Question: I want to concat name , phone and show it into info column with new line and serial. in case of missing name phone will take serial 1.+84757 and so on.thanks in advance.

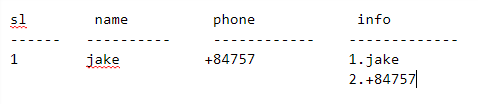
Answer: you can try by using 'CONCAT_WS' may work, but serial no will not assign below query
'''
SELECT name,phone,CONCAT_WS('
',name,phone) as info from your_table;
'''